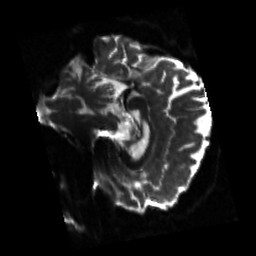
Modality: sbref
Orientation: sagittal
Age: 63
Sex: female
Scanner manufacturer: siemens
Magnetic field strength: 3 T
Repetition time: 3.23 s
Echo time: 0.0892 s